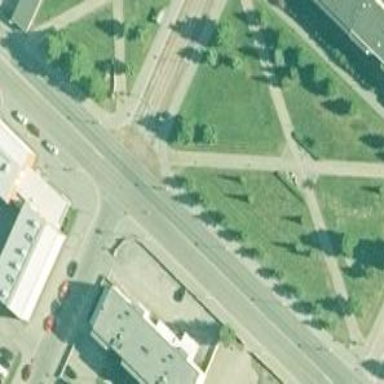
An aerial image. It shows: Crossing road.